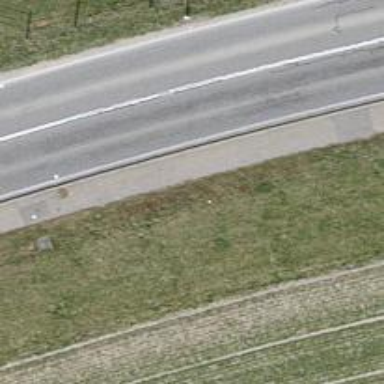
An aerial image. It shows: Asphalt sidewalk.